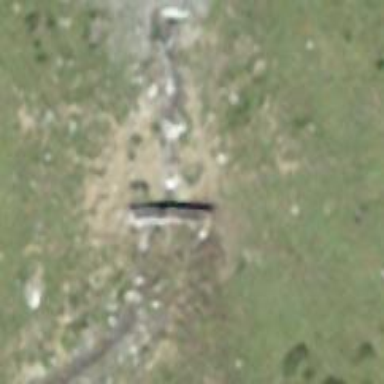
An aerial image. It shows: Path.